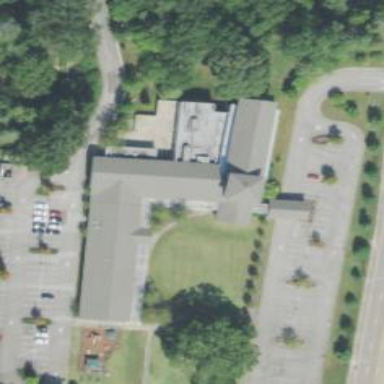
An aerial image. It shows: Building serving as place of worship.